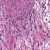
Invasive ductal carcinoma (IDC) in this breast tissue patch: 1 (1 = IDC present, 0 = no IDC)